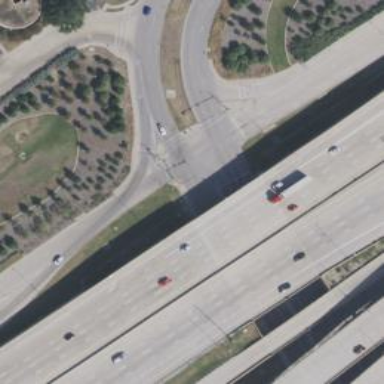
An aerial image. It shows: Secondary link road.